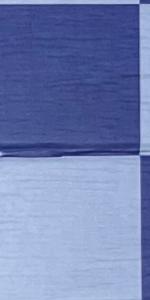
Label: Empty